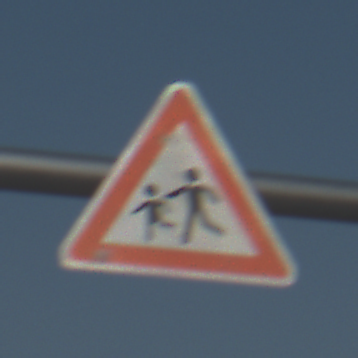
Verkehrszeichen: KinderRechts
Umgebung: Outdoor, Special
Tageszeit: MorningAfternoon
Wetter: Clear
Licht: Natural
Jahreszeit: NotSpecified
Kontrast: HighContrast